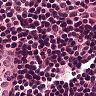
Metastatic tissue present: no